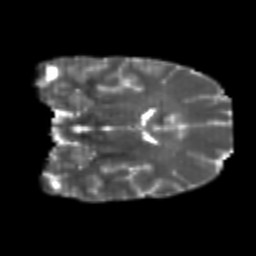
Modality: T2w
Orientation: coronal
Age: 23
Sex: male
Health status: healthy
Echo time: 0.074 s